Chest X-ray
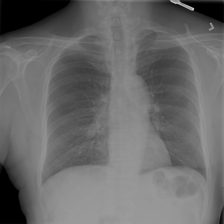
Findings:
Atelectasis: negative
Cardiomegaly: negative
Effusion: negative
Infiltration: negative
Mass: negative
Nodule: negative
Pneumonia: negative
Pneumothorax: negative
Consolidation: negative
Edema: negative
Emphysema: negative
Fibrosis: negative
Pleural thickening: negative
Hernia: negative